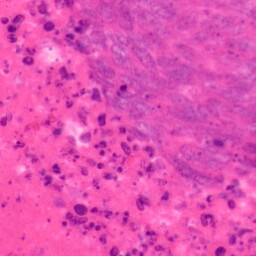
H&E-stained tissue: Colon